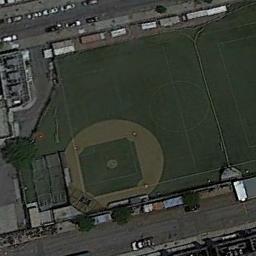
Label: baseball_diamond